Field crop: maize
Growth stage: 2
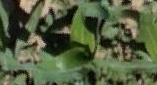
Species: maize